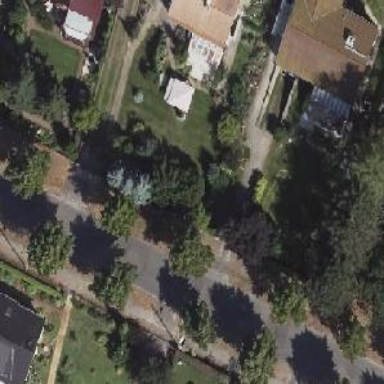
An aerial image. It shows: Avenue lined with deciduous broadleaved trees.